Interaction volume radius: 5 \u00c5
Interaction volume height: 15 \u00c5
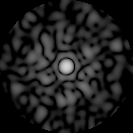
Disorder parameter: 0.7931